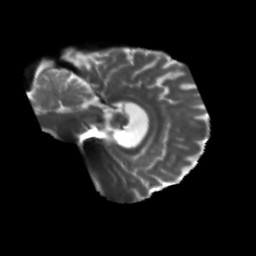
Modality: T2w
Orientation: sagittal
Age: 68
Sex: male
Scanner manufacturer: siemens
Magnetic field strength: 3 T
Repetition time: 5.25 s
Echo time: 0.08 s